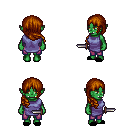
a pixel art fantasy rpg character, female body template, orc, green skin, chain tabard jacket, magenta pants, brunette right-swept hairstyle, black slippers, dagger, four views (front, back, left, right), 2x2 character sprite sheet, small pixel art, hard edges, no anti-aliasing